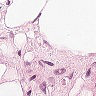
Metastatic tissue present: no